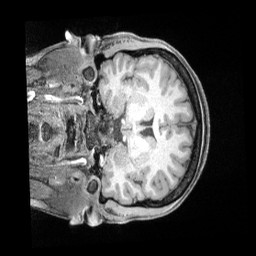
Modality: T1w
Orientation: coronal
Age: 37
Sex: female
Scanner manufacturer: siemens
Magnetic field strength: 3 T
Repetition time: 2 s
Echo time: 0.00211 s